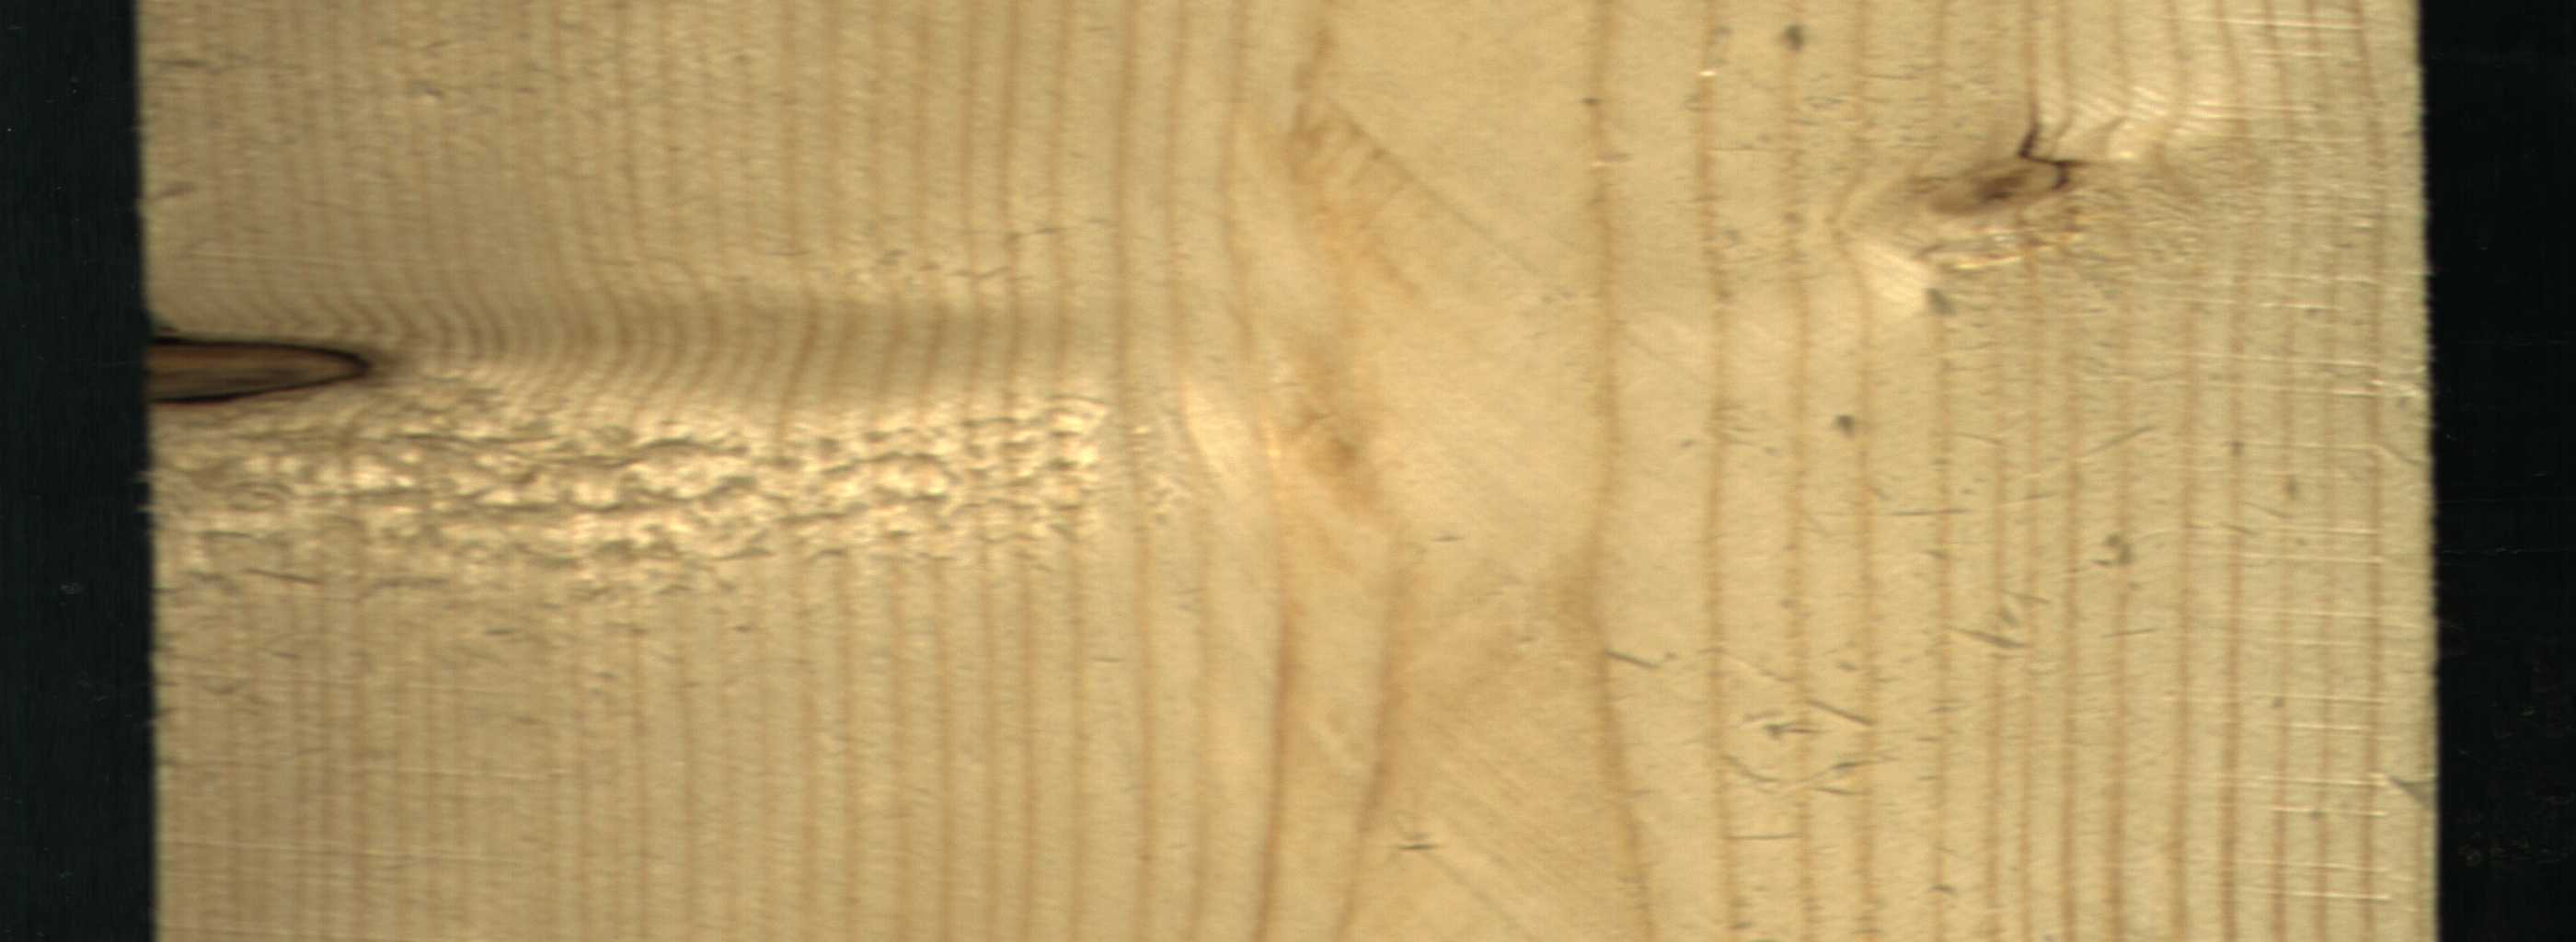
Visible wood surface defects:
Dead_Knot
Live_Knot